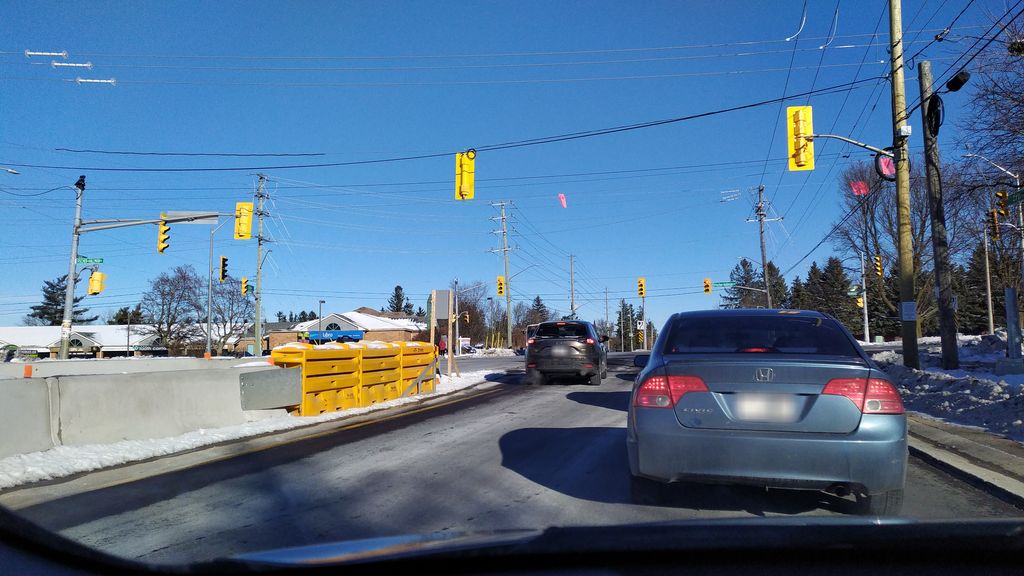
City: kitchener-waterloo